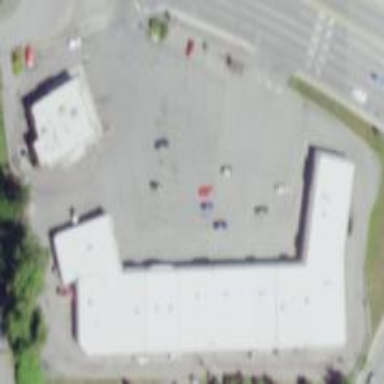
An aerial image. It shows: Retail area.